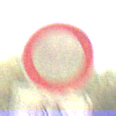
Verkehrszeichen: VerbotFahrzeugeAllerArt
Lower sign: EinspurigeFahrzeugeFrei1
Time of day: MorningAfternoon
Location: Outdoor (Nature)
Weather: PartlyCloudy
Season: NotSpecified
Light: Natural